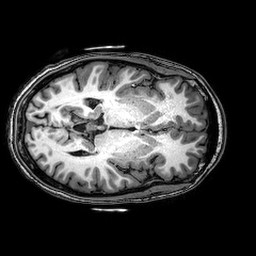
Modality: T1w
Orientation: axial
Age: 22
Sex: female
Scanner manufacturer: philips
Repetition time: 0.00816 s
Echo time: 0.00373 s